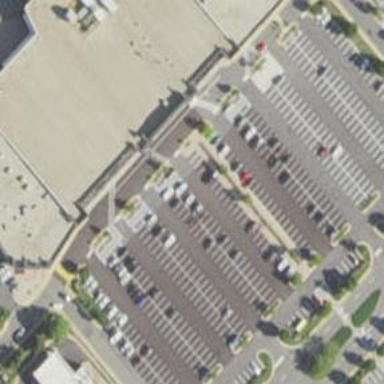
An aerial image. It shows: Parking space.